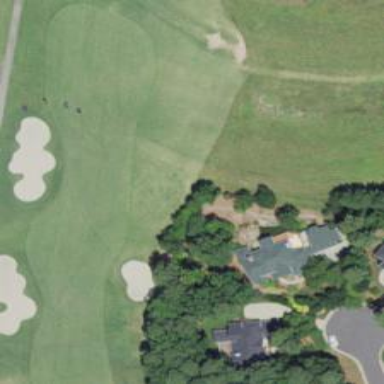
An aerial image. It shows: Golf fairway surrounded by grass.